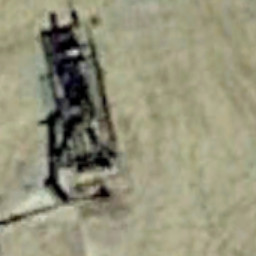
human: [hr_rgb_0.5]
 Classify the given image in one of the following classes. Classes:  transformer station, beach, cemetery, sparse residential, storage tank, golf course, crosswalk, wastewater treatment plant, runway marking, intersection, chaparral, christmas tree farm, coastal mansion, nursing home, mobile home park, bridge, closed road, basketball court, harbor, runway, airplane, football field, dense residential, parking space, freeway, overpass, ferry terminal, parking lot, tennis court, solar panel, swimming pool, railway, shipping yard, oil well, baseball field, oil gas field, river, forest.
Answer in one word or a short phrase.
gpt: oil well